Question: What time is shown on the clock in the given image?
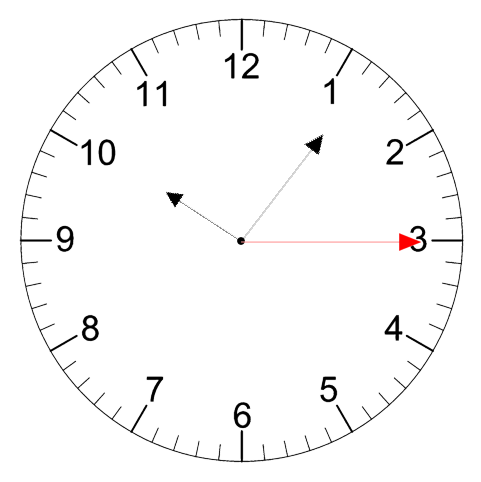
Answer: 10:06:15